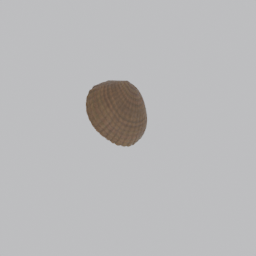
Label: animals